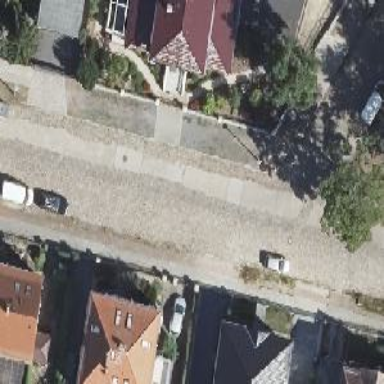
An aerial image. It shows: Residential road with sidewalks on both sides.